Question: I want to change HSV value of my image. I wrote code below. Unfortunatelly I got that result when I do that:

Is it okay or what I am doing wrong? If you have any question, please write to me. I hope you know what I mean. Thanks!
'''
#include "widget.h"
#include "ui_widget.h"
#include <iostream>
#include <stdlib.h>
#include <math.h>
using namespace std;
Widget::Widget(QWidget *parent) : QWidget(parent), ui(new Ui::Widget)
{
image = QImage("D:/Pobrane/Grafika/Hsv (dla obrazka)/1.jpg");
imagee = QImage("D:/Pobrane/Grafika/Hsv (dla obrazka)/1.jpg");
bits = image.bits();
bitss = imagee.bits();
ui->setupUi(this);
h=s=v=0;
}
Widget::~Widget()
{
delete ui;
}
void Widget::paintEvent(QPaintEvent*)
{
QPainter p(this);
QImage pix(bitss, 600, 600, QImage::Format_RGB32);
p.drawImage(0,0,pix);
}
void Widget::on_H_slider_valueChanged(int value)
{
update();
h=value;
imagee=image;
for(int i=0; i<imagee.width(); i++)
{
for(int j=0; j<imagee.height(); j++)
{
QColor color = imagee.pixelColor(i,j);
if (s!=0 && v!=0) color.setHsv(h, s, v, color.alpha());
else if (s!=0) color.setHsv(h, s, color.value(), color.alpha());
else if (v!=0) color.setHsv(h, color.saturation(), v, color.alpha());
else color.setHsv(h, color.saturation(), color.value(), color.alpha());
imagee.setPixelColor(i, j, color);
}
}
}
void Widget::on_S_slider_valueChanged(int value)
{
update();
s=value;
imagee=image;
for(int i=0; i<imagee.width(); i++)
{
for(int j=0; j<imagee.height(); j++)
{
QColor color = imagee.pixelColor(i,j);
if (h!=0 && v!=0) color.setHsv(h, s, v, color.alpha());
else if (h!=0) color.setHsv(h, s, color.value(), color.alpha());
else if (v!=0) color.setHsv(color.hue(), s, v, color.alpha());
else color.setHsv(color.hue(), s, color.value(), color.alpha());
imagee.setPixelColor(i, j, color);
}
}
}
void Widget::on_V_slider_valueChanged(int value)
{
update();
v=value;
imagee=image;
for(int i=0; i<imagee.width(); i++)
{
for(int j=0; j<imagee.height(); j++)
{
QColor color = imagee.pixelColor(i,j);
if (h!=0 && s!=0) color.setHsv(h, s, v, color.alpha());
else if (h!=0) color.setHsv(h, color.saturation(), v, color.alpha());
else if (s!=0) color.setHsv(color.hue(), s, v, color.alpha());
else color.setHsv(color.hue(), color.saturation(), v, color.alpha());
imagee.setPixelColor(i, j, color);
}
}
}
'''
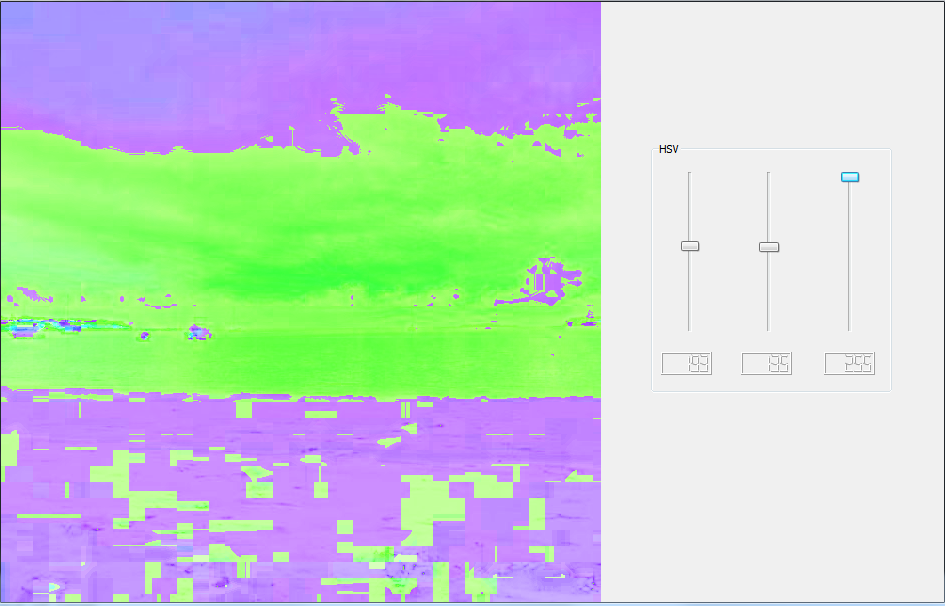
Answer: I have experienced this before. My mistake was I was always modifying the output image.
Make sure that 'image' is always untouched.
All the work should be done on 'image2'.
The output should also be 'image2'
You can basically connect all your 'valueChanged()' signal to one slot 'onSliderValueChanged(value)'.
Pseudocode:
'''
function onSliderValueChanged(value)
h = get H slider value
s = get S slider value
v = get V slider value
image2 = image
for i = 0 to image2.width - 1
for j = 0 to image2.height - 1
if h != 0 and s != 0 and v != 0
// set image2 pixel color
color = QColor::fromHSV(h, s, v)
image2.setPixel(i, j, color)
'''
Every slider movement, 'image2' should always be equal to 'image' at first.
Then make the necessary pixel manipulations on image2.